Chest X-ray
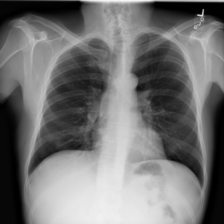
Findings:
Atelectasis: negative
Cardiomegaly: negative
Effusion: negative
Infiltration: positive
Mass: negative
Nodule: negative
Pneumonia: negative
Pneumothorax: negative
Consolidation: negative
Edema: negative
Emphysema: negative
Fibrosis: negative
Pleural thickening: negative
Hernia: negative